Question: Am getting the following message in Storyboard based application(ios & and xCode 5)
"The selected views have no constraints. At build time explicit left, top, width, and height constraints will be generated for the view."
.
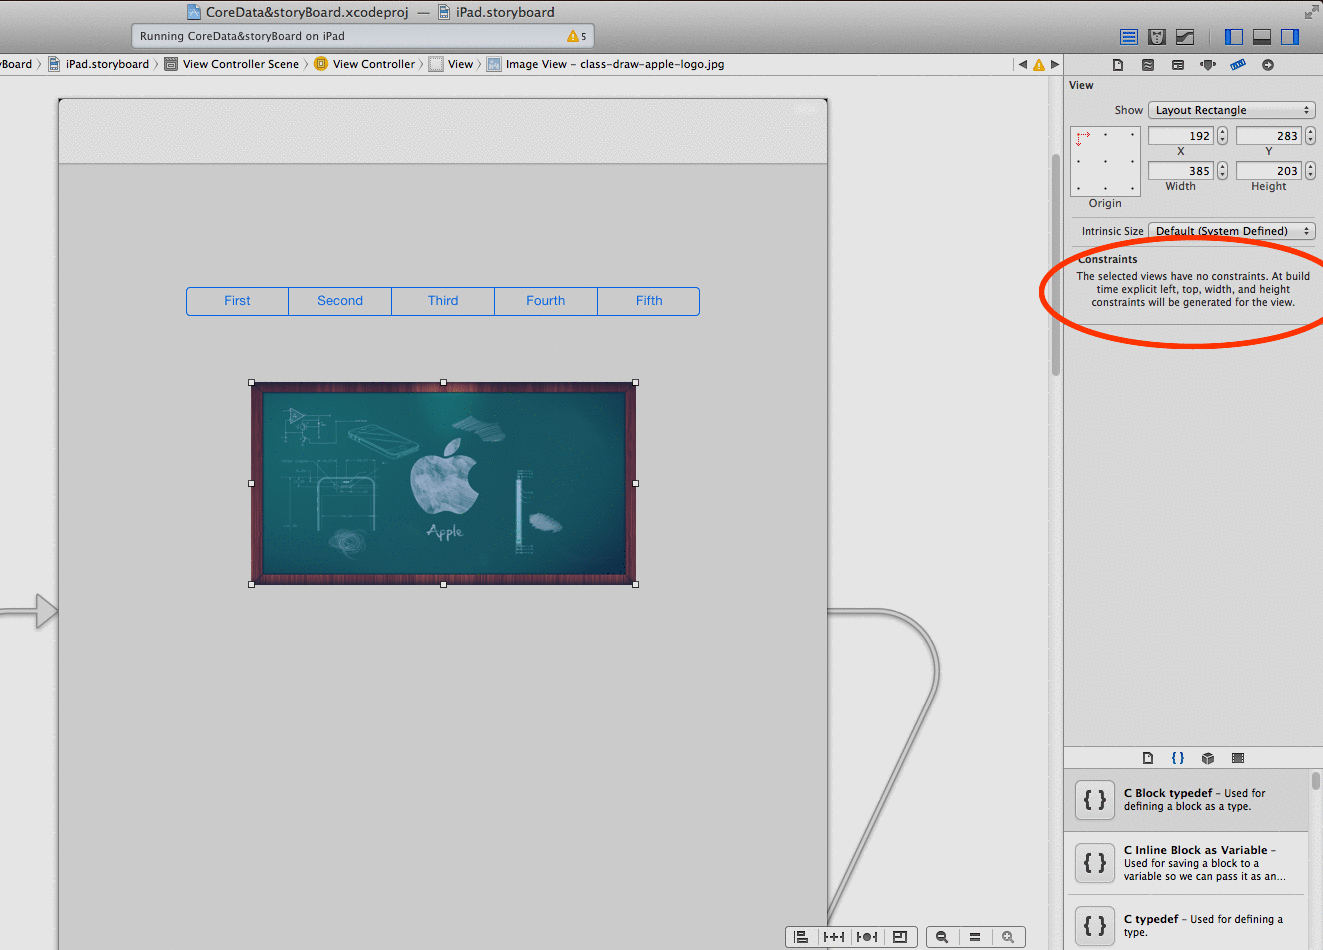
Answer: In Xcode 5, interface builder will not add any constraints automatically. You could add the required constraints manually. In the bottom of window there is an option for that. You can choose 'Add Missing constraints' or 'Reset to Suggested constraints'. Otherwise add each constraints one by one.